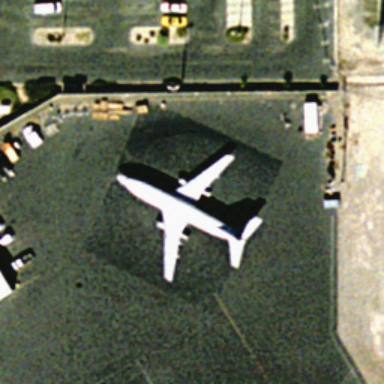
There is an airplane in the airport .